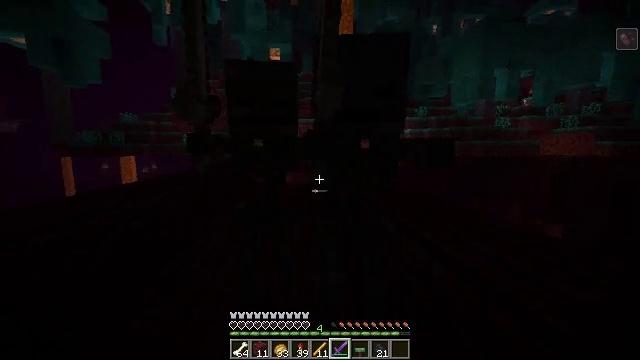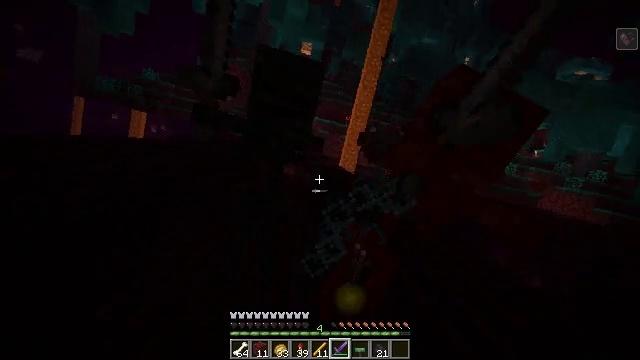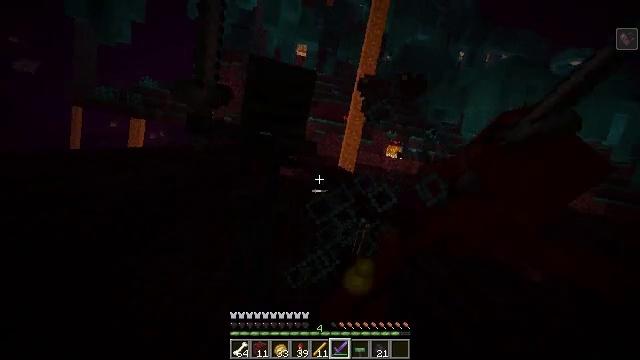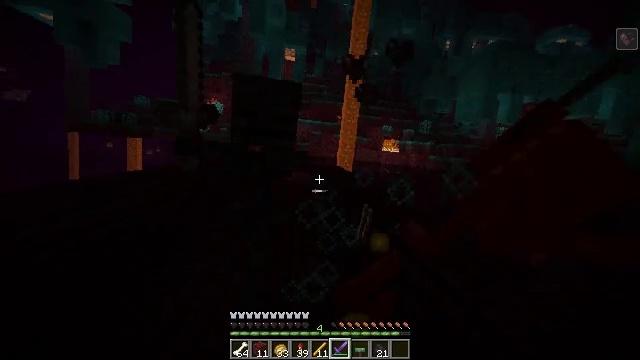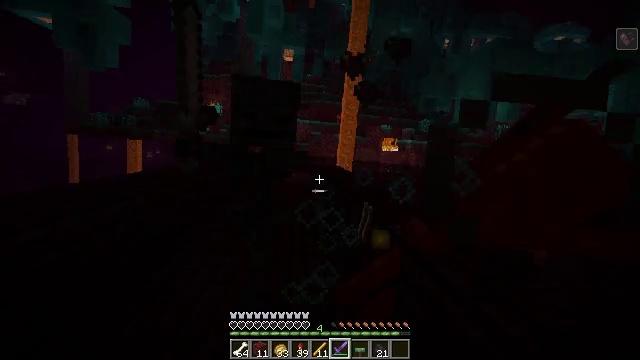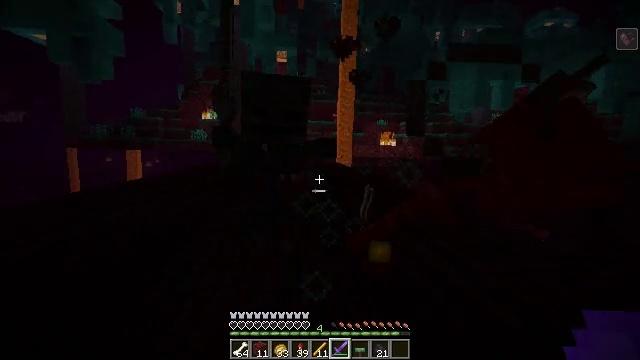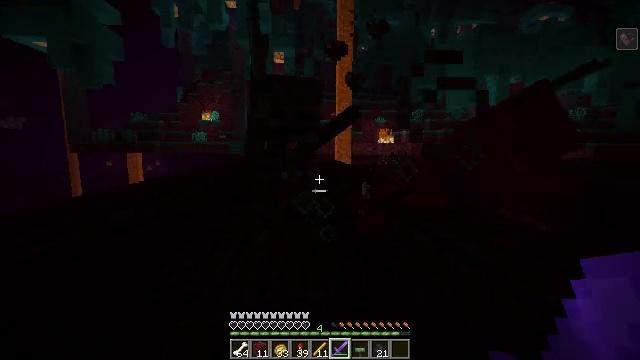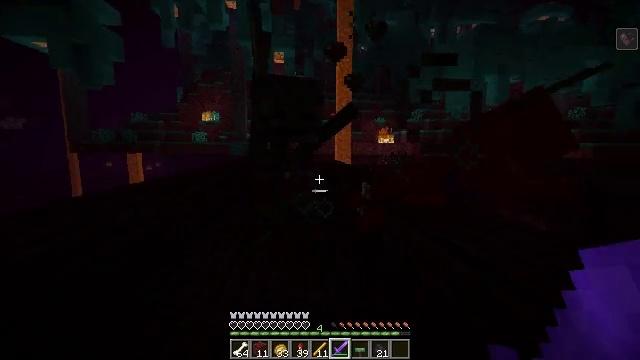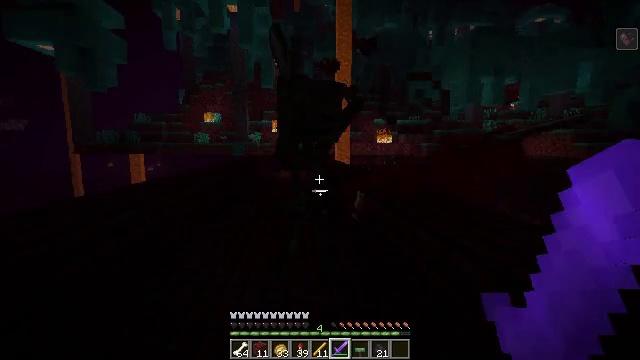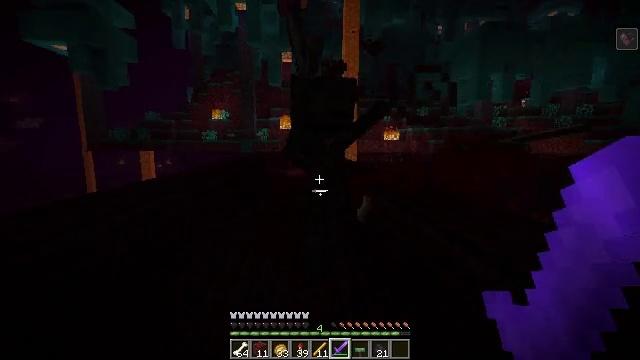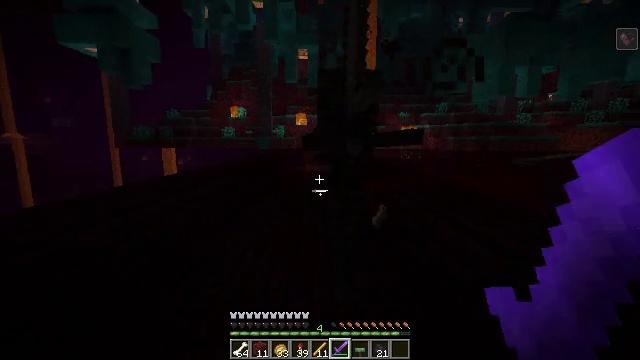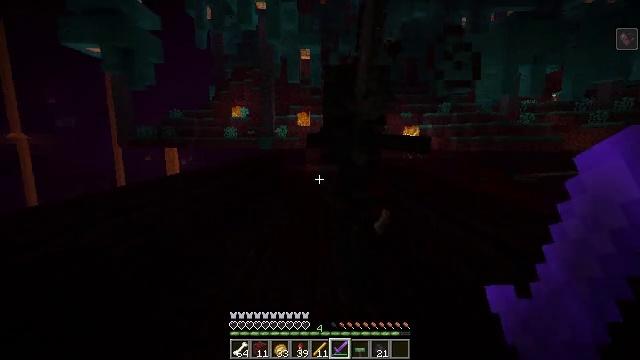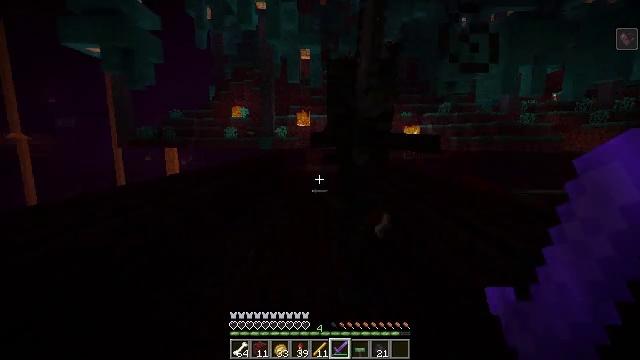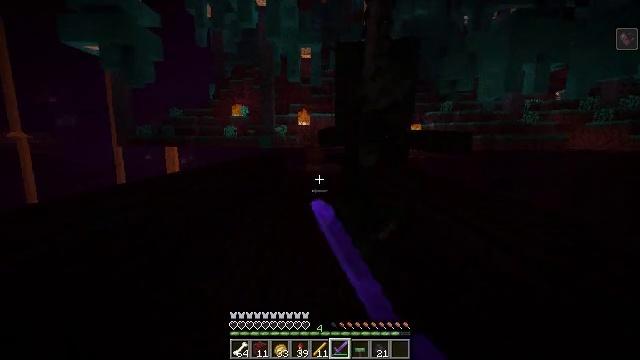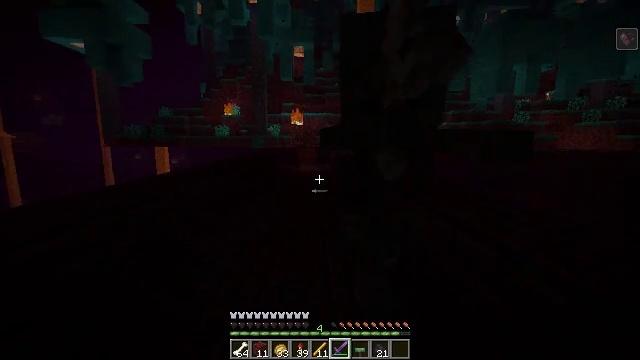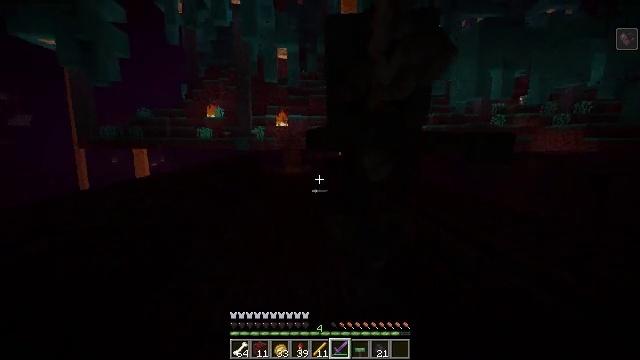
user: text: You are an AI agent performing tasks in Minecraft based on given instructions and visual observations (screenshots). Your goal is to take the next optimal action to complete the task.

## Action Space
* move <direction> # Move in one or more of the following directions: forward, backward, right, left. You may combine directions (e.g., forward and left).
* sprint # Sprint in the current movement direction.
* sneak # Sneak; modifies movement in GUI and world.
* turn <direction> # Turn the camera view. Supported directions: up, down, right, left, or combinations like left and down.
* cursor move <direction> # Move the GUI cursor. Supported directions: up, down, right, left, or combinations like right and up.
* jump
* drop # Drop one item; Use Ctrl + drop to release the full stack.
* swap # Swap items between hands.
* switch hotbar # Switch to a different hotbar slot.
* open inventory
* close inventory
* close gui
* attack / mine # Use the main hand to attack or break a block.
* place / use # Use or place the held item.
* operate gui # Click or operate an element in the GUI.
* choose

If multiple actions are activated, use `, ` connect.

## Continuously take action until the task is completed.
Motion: motion action
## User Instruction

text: Hunt the wither skeleton.
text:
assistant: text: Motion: move back, attack / mine
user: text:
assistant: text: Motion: move back, attack / mine
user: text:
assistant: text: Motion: move back, attack / mine
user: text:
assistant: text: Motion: move back, attack / mine
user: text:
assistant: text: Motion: move back, attack / mine
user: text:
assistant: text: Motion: move back, attack / mine
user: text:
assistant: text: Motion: move back, attack / mine
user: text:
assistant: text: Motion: move back, attack / mine
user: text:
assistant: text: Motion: turn left, attack / mine
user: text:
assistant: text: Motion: turn left
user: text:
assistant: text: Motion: move forward
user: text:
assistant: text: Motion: move forward, attack / mine
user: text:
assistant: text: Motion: move forward, attack / mine
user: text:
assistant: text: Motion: turn right, attack / mine
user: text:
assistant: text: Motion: move back, turn right, attack / mine
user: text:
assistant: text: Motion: move back, turn right, attack / mine
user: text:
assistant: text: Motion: move back, turn right, attack / mine
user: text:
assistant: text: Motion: move back, turn right, attack / mine
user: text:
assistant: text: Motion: move back, attack / mine
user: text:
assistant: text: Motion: move back and move right, attack / mine
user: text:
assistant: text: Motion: move back and move right, attack / mine
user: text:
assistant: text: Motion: move back and move right, attack / mine
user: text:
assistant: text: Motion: move back and move right, turn left, attack / mine
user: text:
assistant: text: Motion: turn left
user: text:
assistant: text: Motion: no_op
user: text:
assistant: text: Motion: no_op
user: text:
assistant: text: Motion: move forward, turn left, attack / mine
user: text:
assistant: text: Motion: attack / mine
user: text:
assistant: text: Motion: attack / mine
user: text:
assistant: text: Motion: no_op